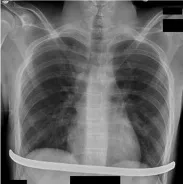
C, Anteroposterior chest radiograph after removal of slipped bar.
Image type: radiology (x_ray)